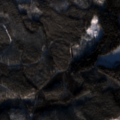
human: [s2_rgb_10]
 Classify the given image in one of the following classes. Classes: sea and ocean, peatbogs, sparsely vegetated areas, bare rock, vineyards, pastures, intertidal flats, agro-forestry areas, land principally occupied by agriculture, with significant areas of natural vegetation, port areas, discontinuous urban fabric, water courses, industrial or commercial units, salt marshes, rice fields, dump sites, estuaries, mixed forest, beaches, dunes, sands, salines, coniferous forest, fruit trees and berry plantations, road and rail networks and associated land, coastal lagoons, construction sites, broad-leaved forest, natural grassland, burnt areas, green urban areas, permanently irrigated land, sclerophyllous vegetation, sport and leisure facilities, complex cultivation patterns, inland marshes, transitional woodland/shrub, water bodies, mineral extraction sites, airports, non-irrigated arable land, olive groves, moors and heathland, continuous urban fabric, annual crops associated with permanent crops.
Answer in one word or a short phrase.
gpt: coniferous forest, mixed forest